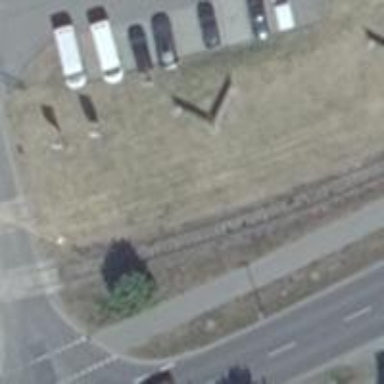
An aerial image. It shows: Abandoned railway.